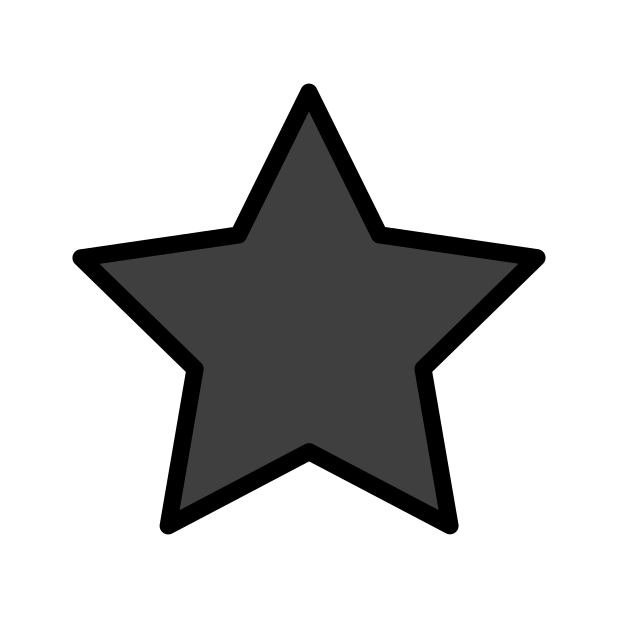
black star